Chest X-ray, AP view. Patient: 44 years old, sex M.
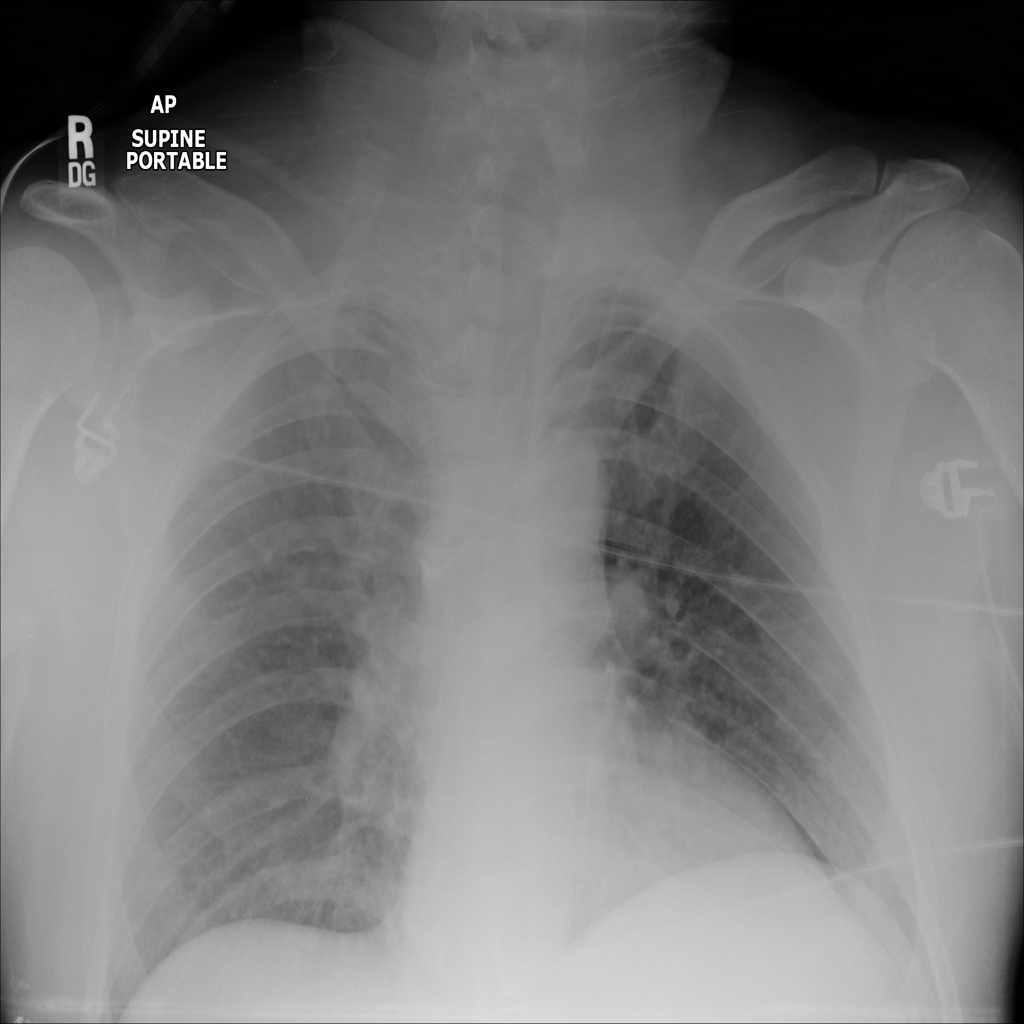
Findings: No Finding